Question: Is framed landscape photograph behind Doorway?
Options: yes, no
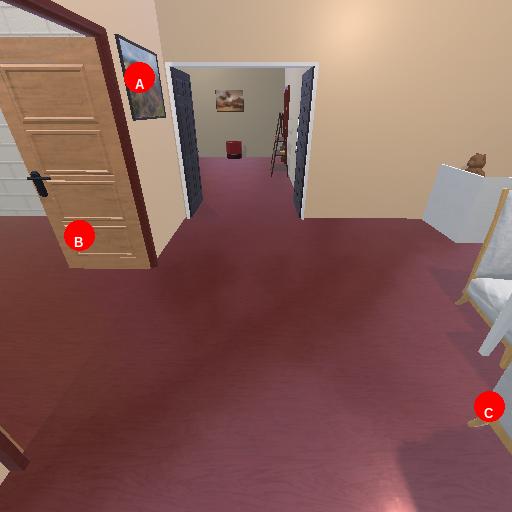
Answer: yes